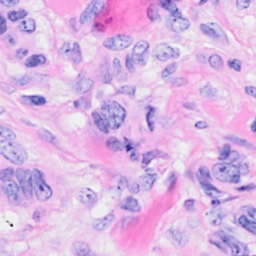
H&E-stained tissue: Breast